Question: This was working correctly in Visual Studio 2008, but since I have switch to Visual Studio 2010 and Crystal Reports for Visual Studio 2010, my passed parameters are ignored.
They display in the report, just ignored when it comes to the selection formula! Here is my code for creating the report and passing the parameters.
'''
private void Prepare()
{
var reportDocument = new ReportDocument();
string reportPath = string.Format(
"{0}\{1}",
Globals.FormPath,
this.FormTemplate.Filename);
reportDocument.Load(reportPath);
ParameterDiscreteValue parameter;
foreach (var control in this.FormTemplateFieldControls)
{
switch (control.FormTemplateField.DataType)
{
case FormFieldDataType.Date:
this.AddParameterForDateTime(
reportDocument,
control.FormTemplateField.Name,
(DateTime)control.EditValue);
break;
case FormFieldDataType.DateTime:
this.AddParameterForDateTime(
reportDocument,
control.FormTemplateField.Name,
(DateTime)control.EditValue);
break;
case FormFieldDataType.Time:
this.AddParameterForDateTime(
reportDocument,
control.FormTemplateField.Name,
(DateTime)control.EditValue);
break;
case FormFieldDataType.Guid:
this.AddParameterForGuid(
reportDocument,
control.FormTemplateField.Name,
(Guid)control.EditValue);
break;
default:
this.AddParameterForString(
reportDocument,
control.FormTemplateField.Name,
control.EditValue.ToString());
break;
}
}
this.SetConnectionInfo(reportDocument);
var frm = new FormViewer();
frm.Report = reportDocument;
frm.ShowDialog();
frm.Dispose();
this.Close();
}
'''
When I run the report from the designer it works just fine. You can see the parameters are being passed as I am displaying them in my report.

For my reports that run from stored procedures the parameters seem to pass just fine, it's just the ones composed of all tables.
For what it's worth, here is my selection formula:
'''
{employee.HireDate} >= {?StartDate} And {employee.HireDate} <= {?EndDate}
'''
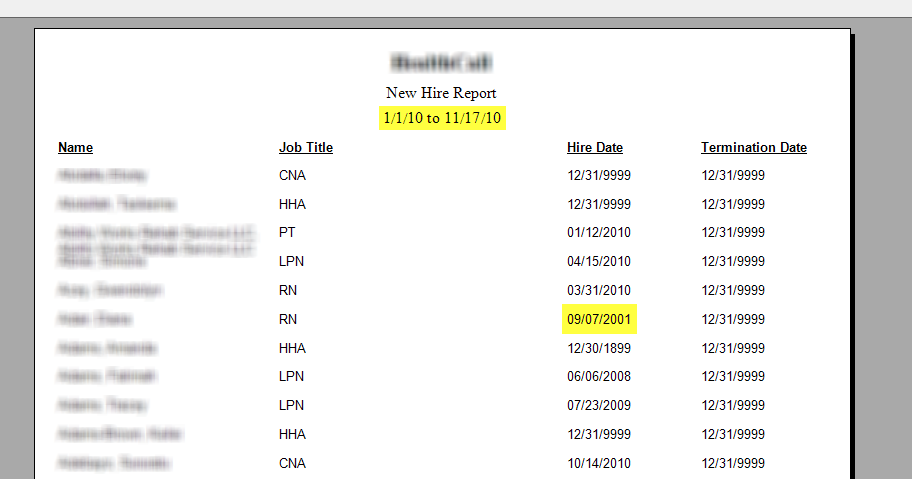
Answer: This has been resolved with the latest version of Crystal Reports for Visual Studio 2010.